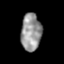
Tissue: lung
Cell type: T cells
Senescence score: 0.1928
Nuclear area (px): 742
Mean DAPI intensity: 149.561